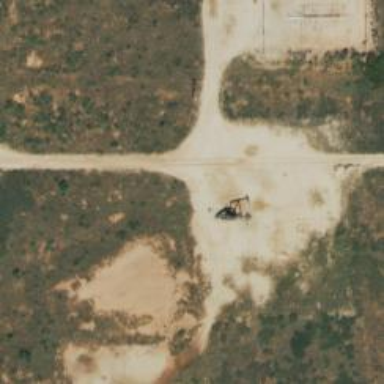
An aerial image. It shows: Petroleum well.